Question: // Calculate the quarters of a set of integers
'''
#include <iostream>
#include <vector>
#include <algorithm>
#include <conio.h>
using std::cin;
using std::cout;
using std::endl;
using std::vector;
using std::sort;
int main()
{
// Ask for a set of integers
cout << "Please input a set of integers: "
<< endl;
// Read the set of integers
// x is the variable to write
int x;
// int_set is the set of integers to write
vector<int> int_set;
while (cin >> x)
{
int_set.push_back(x);
}
// Check if the integer set is vacant
typedef std::vector<int>::size_type vec_sz;
vec_sz size = int_set.size();
if (size == 0)
cout << "There are no data. "
<< "Please try again. ";
// Sort
sort (int_set.begin(), int_set.end());
// The set of integers multiply 1/4
vector<double> int_set_quarter;
cout << "The quarters of the set of integers are: ";
for (int i = 0; i != size; ++i)
{
int_set_quarter[i] = 1/4 * int_set[i];
cout << int_set_quarter[i];
cout << endl;
}
getch();
return 0;
}
'''
If you run, then it will collapse...
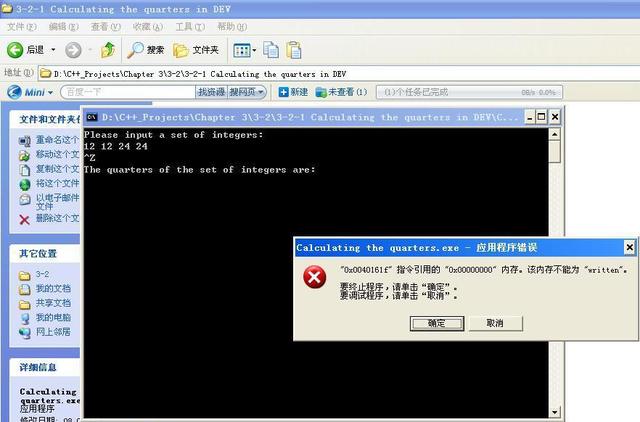
Answer: 'int_set_quarter''s size is 0 and you index on it.
Change
'''
vector<double> int_set_quarter;
'''
to
'''
vector<double> int_set_quarter(size);
'''